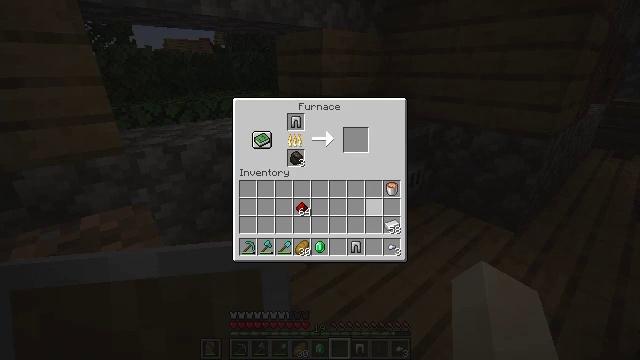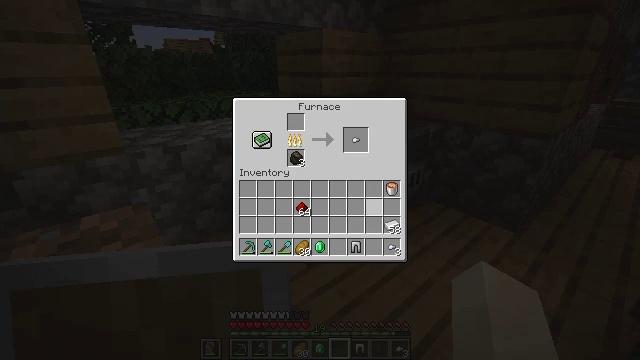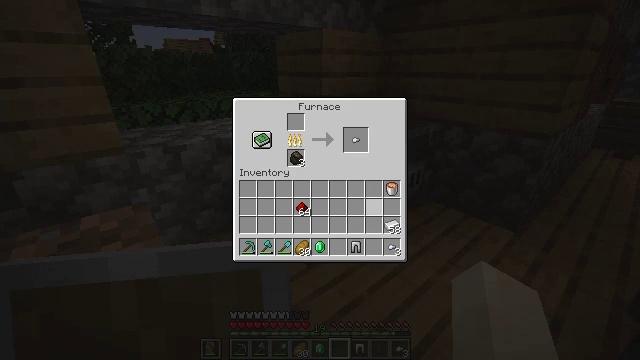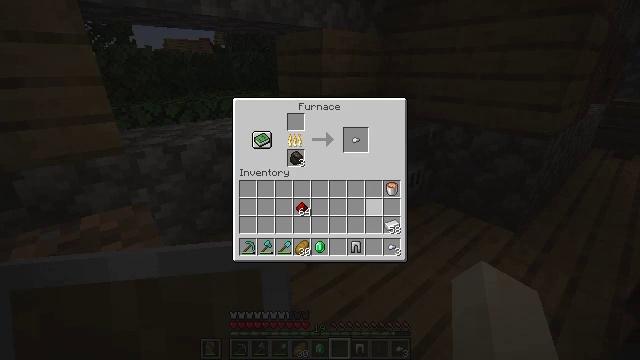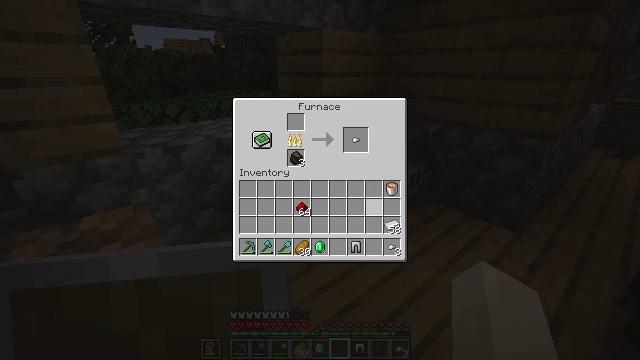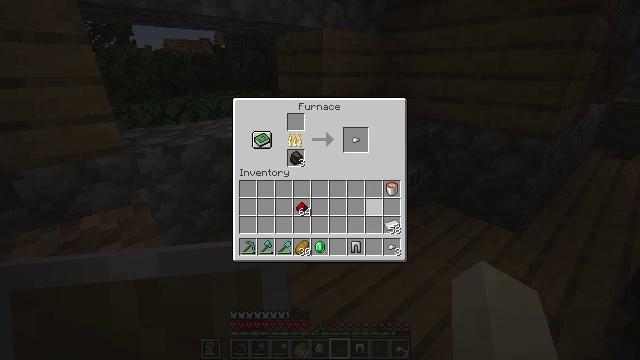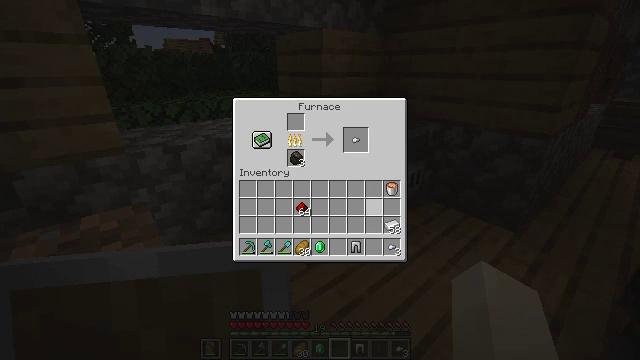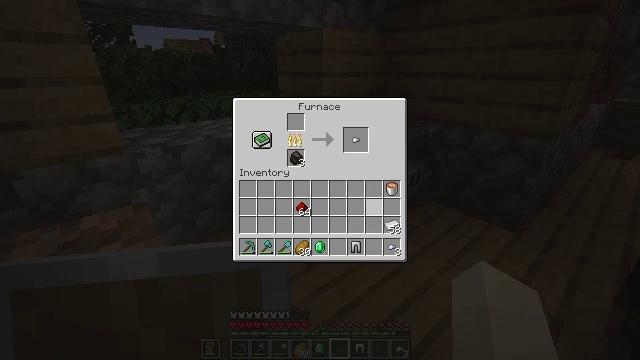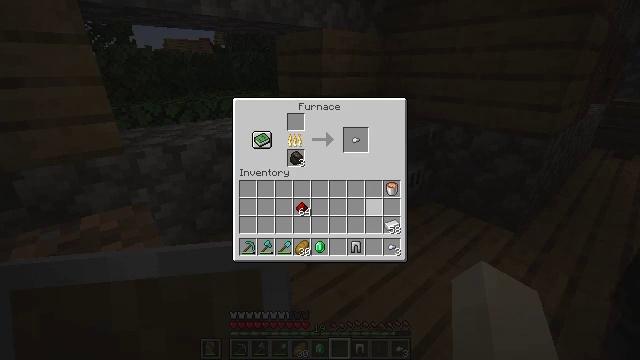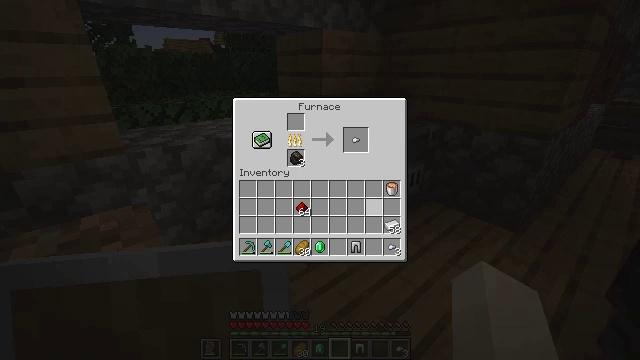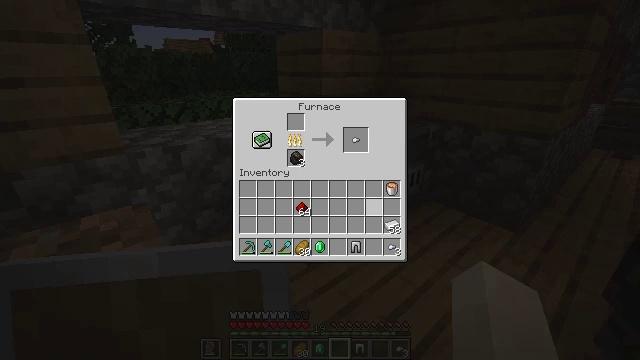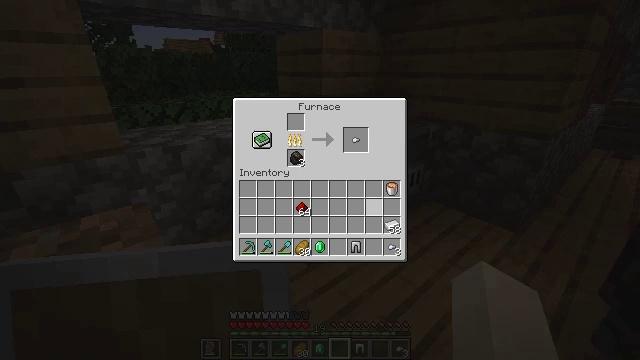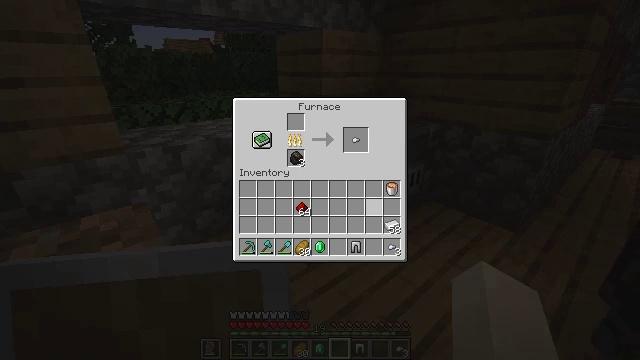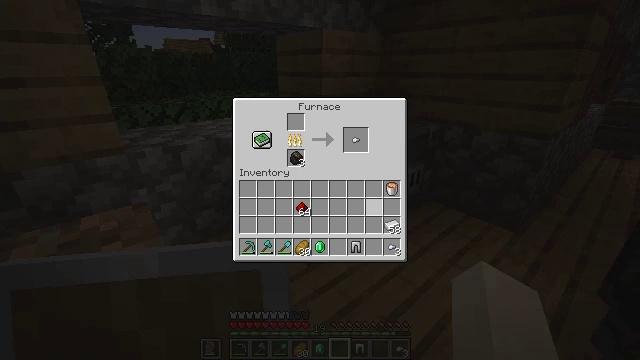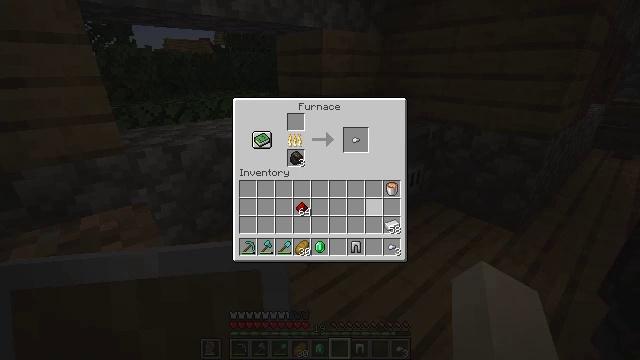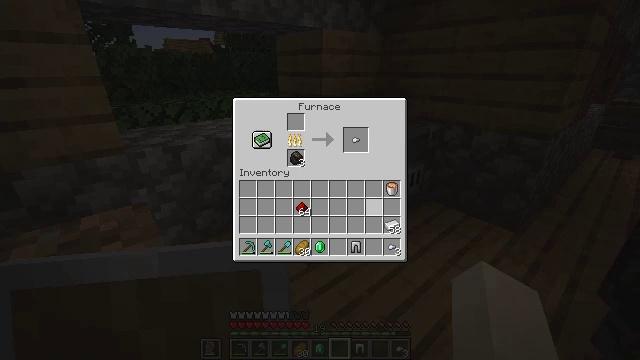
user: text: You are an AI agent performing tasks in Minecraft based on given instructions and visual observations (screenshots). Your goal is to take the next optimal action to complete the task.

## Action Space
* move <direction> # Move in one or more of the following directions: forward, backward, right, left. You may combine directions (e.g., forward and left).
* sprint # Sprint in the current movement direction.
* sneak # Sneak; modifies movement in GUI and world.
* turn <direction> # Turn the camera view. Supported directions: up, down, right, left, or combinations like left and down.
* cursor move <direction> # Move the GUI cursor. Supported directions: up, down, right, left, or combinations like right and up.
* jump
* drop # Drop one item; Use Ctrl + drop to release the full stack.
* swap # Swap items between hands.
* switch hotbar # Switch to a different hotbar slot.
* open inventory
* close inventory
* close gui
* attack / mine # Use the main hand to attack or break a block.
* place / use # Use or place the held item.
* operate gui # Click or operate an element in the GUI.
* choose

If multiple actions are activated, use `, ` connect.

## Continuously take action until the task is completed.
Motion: motion action
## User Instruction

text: Craft iron nugget in the crafting table.
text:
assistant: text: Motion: no_op
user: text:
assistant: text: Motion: no_op
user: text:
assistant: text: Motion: no_op
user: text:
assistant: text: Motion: no_op
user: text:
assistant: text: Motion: no_op
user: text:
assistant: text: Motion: no_op
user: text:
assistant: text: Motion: no_op
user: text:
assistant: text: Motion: no_op
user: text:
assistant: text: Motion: no_op
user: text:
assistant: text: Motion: no_op
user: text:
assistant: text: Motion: no_op
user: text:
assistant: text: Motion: no_op
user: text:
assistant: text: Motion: no_op
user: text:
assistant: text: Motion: no_op
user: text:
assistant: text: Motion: no_op
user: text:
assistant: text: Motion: no_op
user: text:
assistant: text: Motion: no_op
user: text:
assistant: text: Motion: no_op
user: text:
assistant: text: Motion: no_op
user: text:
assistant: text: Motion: no_op
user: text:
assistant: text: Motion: no_op
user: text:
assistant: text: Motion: no_op
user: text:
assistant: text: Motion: no_op
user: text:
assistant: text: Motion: no_op
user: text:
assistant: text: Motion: no_op
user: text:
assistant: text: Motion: no_op
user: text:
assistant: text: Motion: no_op
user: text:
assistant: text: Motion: no_op
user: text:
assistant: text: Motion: no_op
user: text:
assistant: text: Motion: no_op